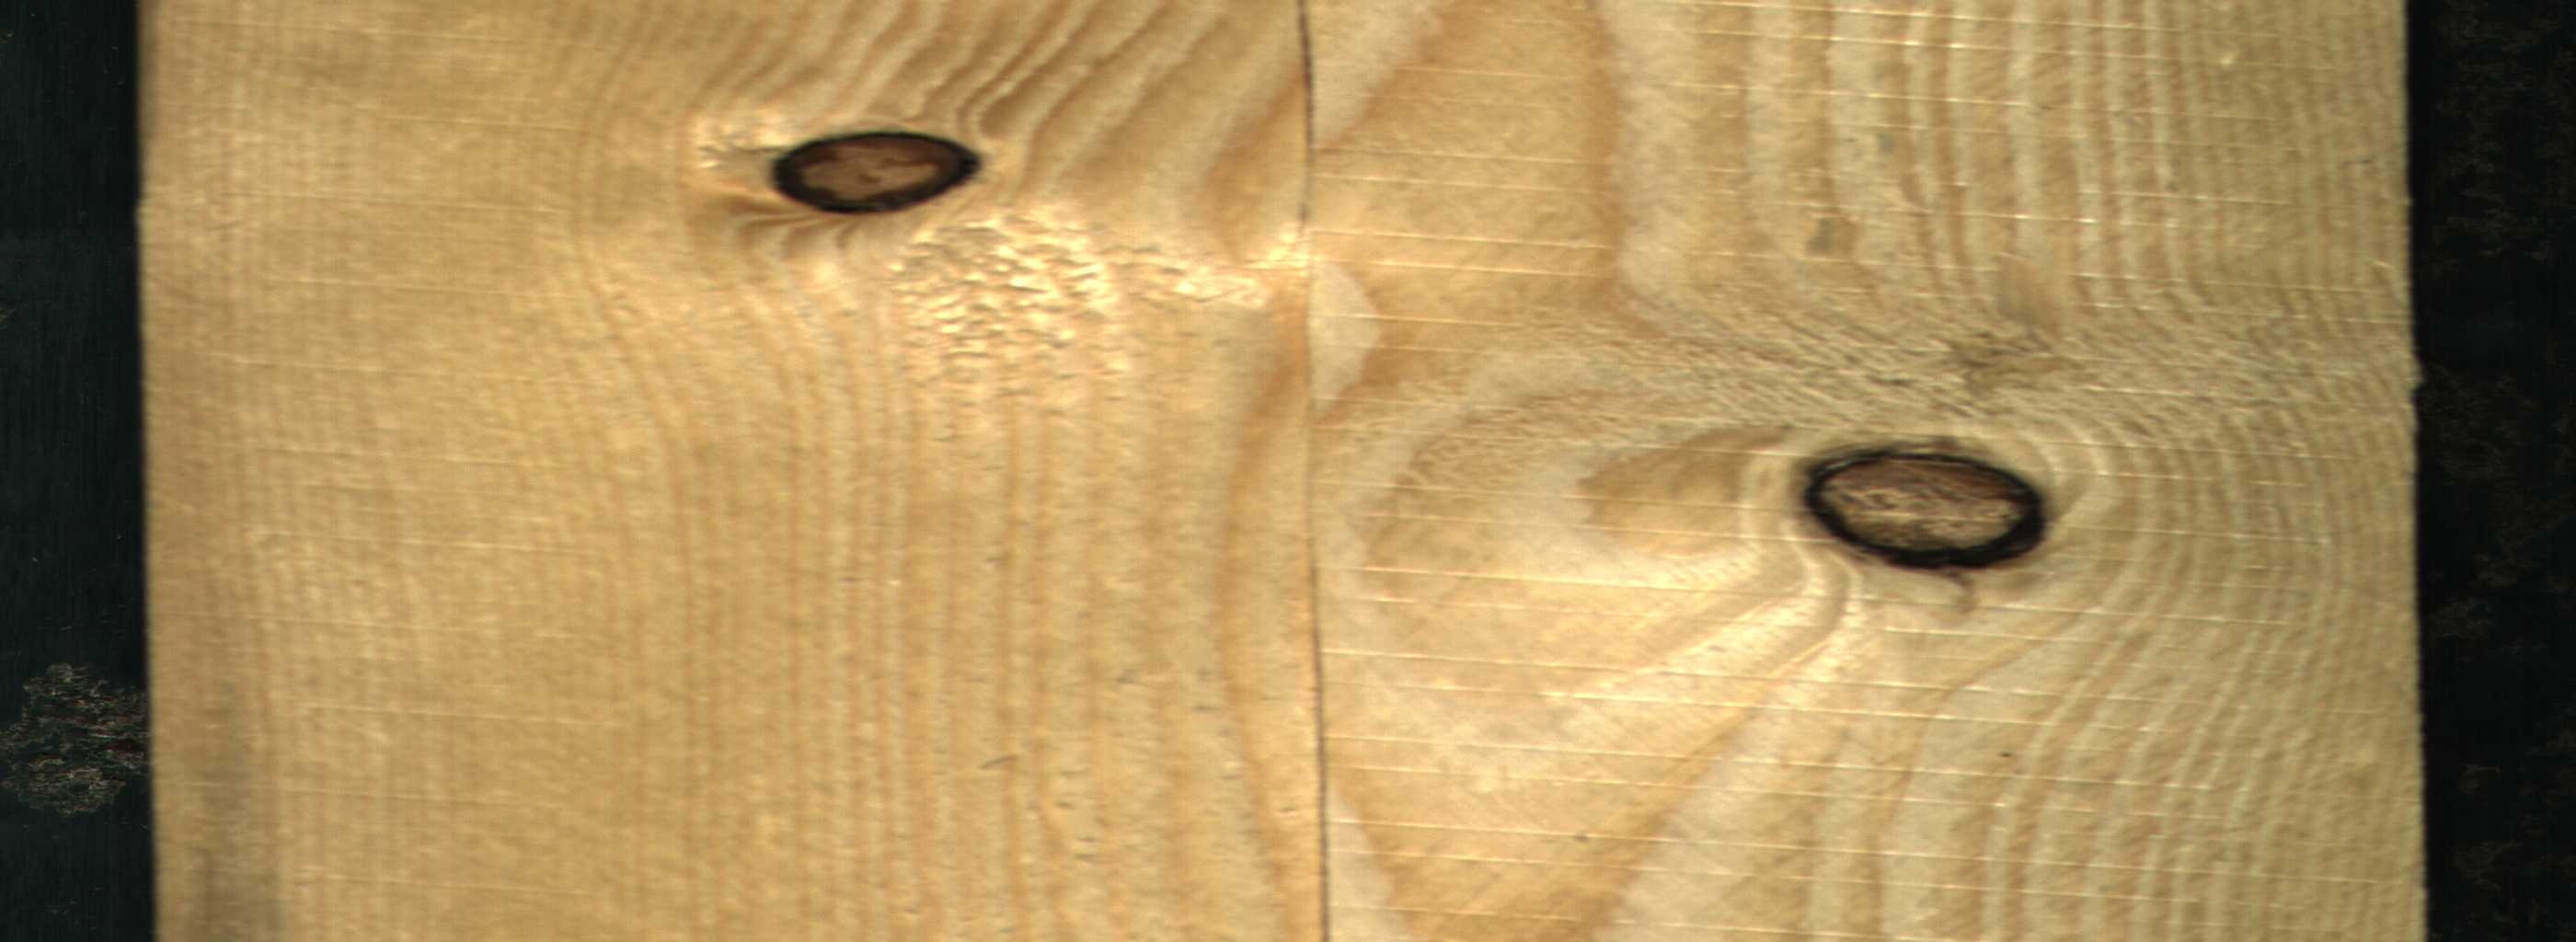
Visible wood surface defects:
Crack
Crack
Dead_Knot
Dead_Knot